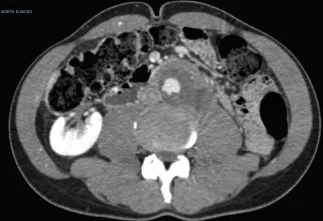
AngioCT-scan in axial plane showing aortic rupture in case 4.
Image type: radiology (ct)